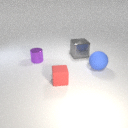
small red rubber cube in front of large gray metal cube